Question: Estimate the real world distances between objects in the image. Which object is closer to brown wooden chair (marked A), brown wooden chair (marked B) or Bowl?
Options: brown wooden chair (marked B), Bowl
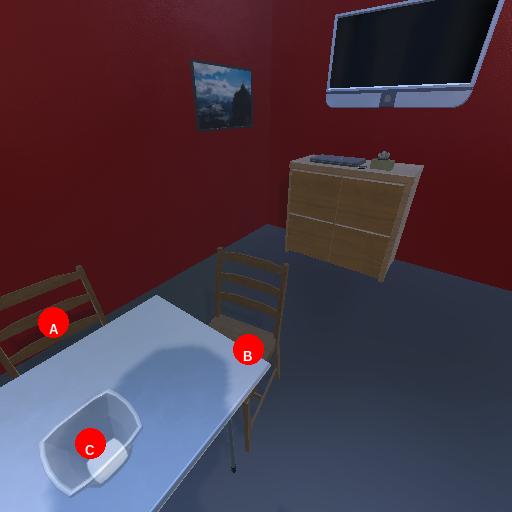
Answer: brown wooden chair (marked B)